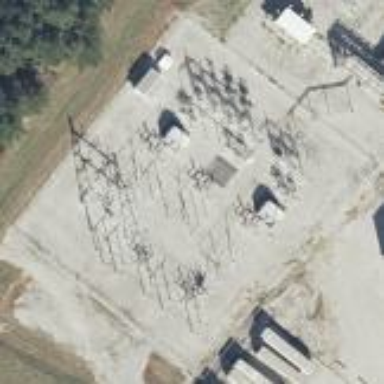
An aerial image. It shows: Industrial substation surrounded by fence.